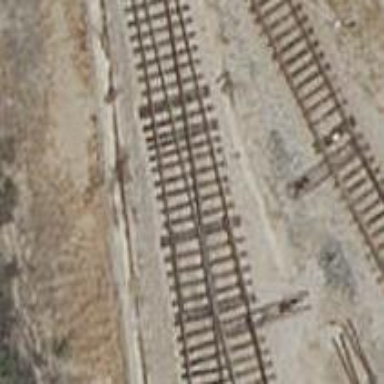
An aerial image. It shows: Rail yard with electrified contact lines for the trains.